Question: Using filters/hooks, how would I replace the title of a wordpress post with whatever term has been selected from a custom taxonomy.
Hopefully the attached image will explain what I'm trying to do.

Let's say I selected 'Powerchrono' - I would like the title of the post to be replaced with the selected term, and it's parent.
Any help would be much appreciated.
I'd obviously like the url of the post to also be updated too.
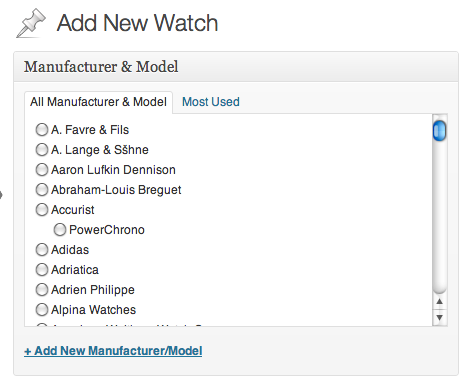
Answer: I can't guarantee this will work straight out of the gate since it's untested. But this should get you started:
'''
<?php
add_action('save_post', 'update_term_title');
function update_term_title($post_id)
{
if(defined('DOING_AUTOSAVE') && DOING_AUTOSAVE)
return;
if(!current_user_can('edit_post', $post_id))
return;
//Replace 'manufacturer' with whatever your custom taxonomy slug is
$terms = wp_get_post_terms($post_id, 'manufacturer');
if(empty($terms))
return;
$title = false;
foreach($terms as $term)
{
if($term->parent)
{
$parent = get_term($term->parent, 'manufacturer');
$title = $term->name.' '.$parent->name;
break;
}
}
/*Default to first selected term name if no children were found*/
$title = $title ? $title : $terms[0]->name;
/*We must disable this hook and reenable from within
if we don't want to get caught in a loop*/
remove_action('save_post', 'update_term_title');
$update = array(
'ID'=>$post_id,
'post_name'=>sanitize_title_with_dashes($title),
'post_title'=>$title
);
wp_update_post($update);
add_action('save_post', 'update_term_title');
}
?>
'''